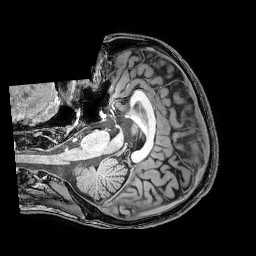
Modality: T1w
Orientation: axial
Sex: male
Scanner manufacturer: philips
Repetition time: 0.008073 s
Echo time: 0.00369 s